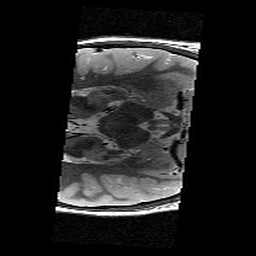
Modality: T2w
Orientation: axial
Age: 10
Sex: female
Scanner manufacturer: siemens
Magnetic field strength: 3 T
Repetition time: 9.23 s
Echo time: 0.067 s